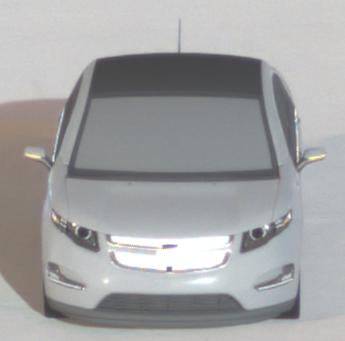
Make: Chevrolet
Model: Volt
Detailed model: Volt
Model produced from: 2011/11
Model produced until: 2014/08
Doors: 5
Color: gray
Road condition: dry road
Daytime: night
Contrast: high contrast